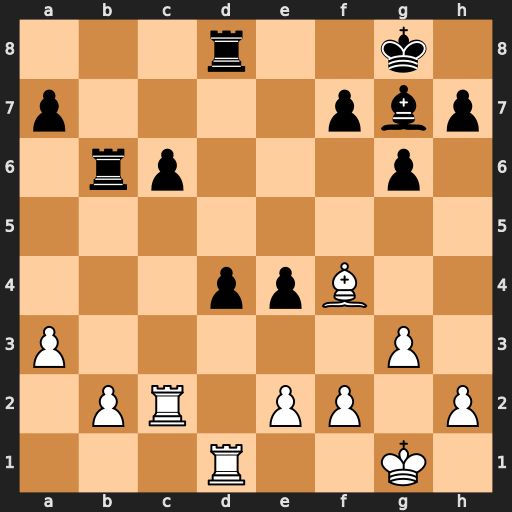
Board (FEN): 3r2k1/p4pbp/1rp3p1/8/3ppB2/P5P1/1PR1PP1P/3R2K1
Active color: w
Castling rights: -
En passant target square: -
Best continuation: Bc7 Rc8 Bxb6